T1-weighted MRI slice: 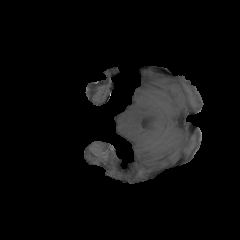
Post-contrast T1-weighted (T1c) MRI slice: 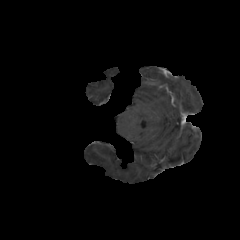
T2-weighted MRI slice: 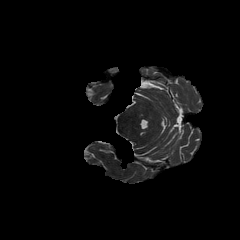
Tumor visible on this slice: no